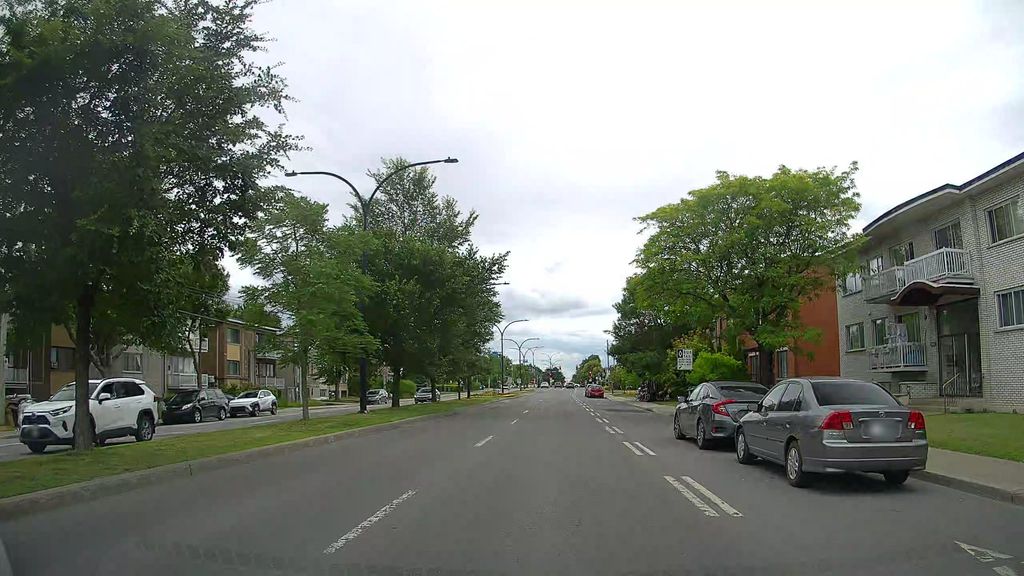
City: montreal